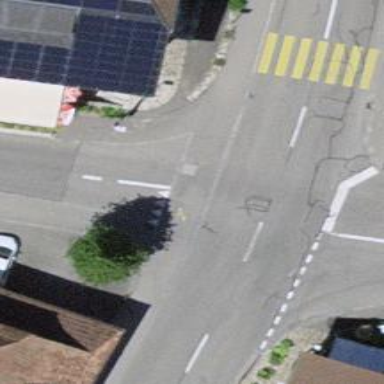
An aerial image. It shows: Asphalt cycleway.